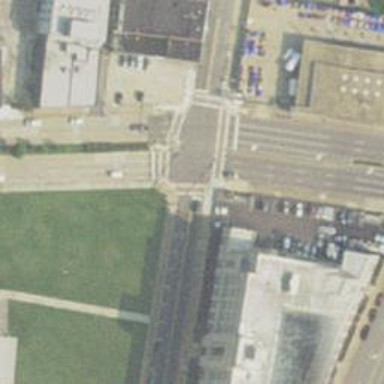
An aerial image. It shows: Pedestrian crossing with zebra markings on the footway.